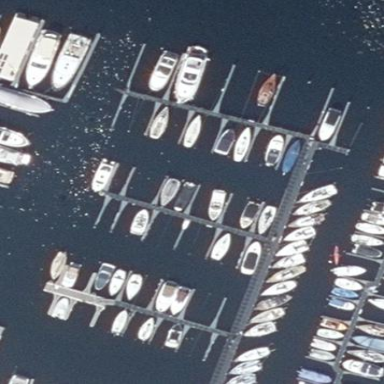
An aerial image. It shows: Marina area for leisure land.